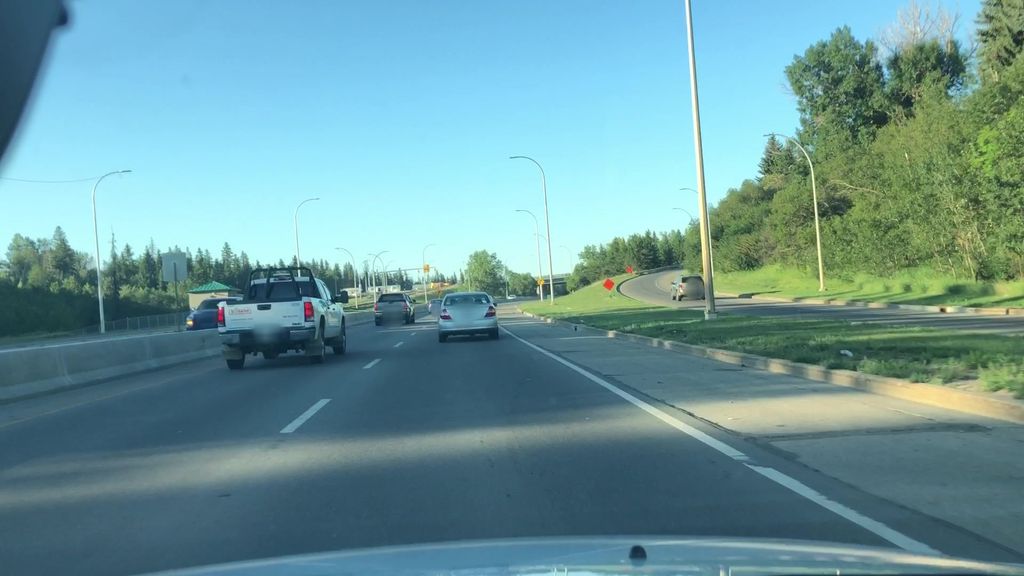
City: edmonton